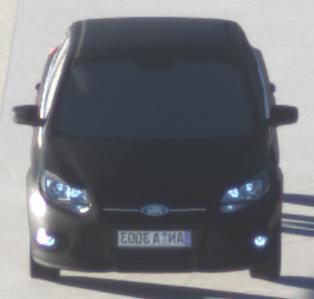
Make: Ford
Model: Focus 1.6 Ti-VCT
Detailed model: Focus (III)
Model produced from: 2011/09
Model produced until: 2014/09
Doors: 5
Color: black
Road condition: dry road
Daytime: sunrise or sunset
Contrast: high contrast